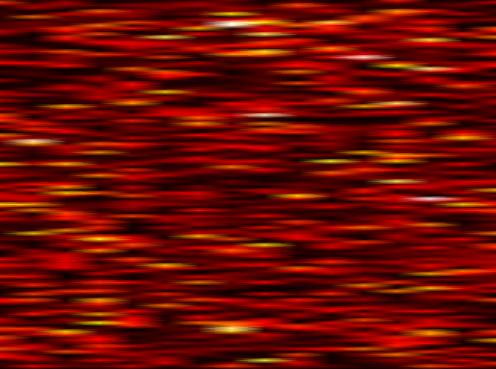
Label: UFMC